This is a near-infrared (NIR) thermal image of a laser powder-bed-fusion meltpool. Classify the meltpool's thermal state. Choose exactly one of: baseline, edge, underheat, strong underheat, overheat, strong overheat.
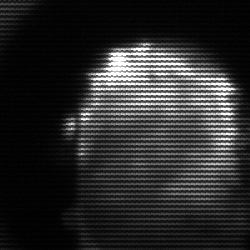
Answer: baseline